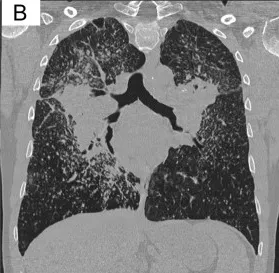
High resolution coronal. Reformats from a non-contrast helical CT shows striking bilateral bulky hilar and mediastinal adenopathy. Mass-like fibrosis is encasing the hila and central bronchi causing traction bronchiectasis. There are several partially calcified hilar lymph nodes. There are also extensive perivascular and perilymphatic nodules throughout both lobes with relative sparing of the lower zones and right upper lobe bullae.
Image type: radiology (ct)